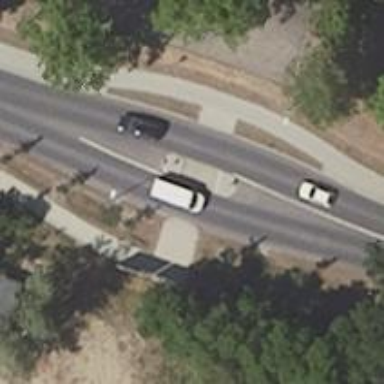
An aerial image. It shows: Tertiary road with asphalt surface. There are separate sidewalks on both sides.